Question: i'm generating my javascript in PHP. If i include a script tag like this
'''
<script src="http://www.everythingpuntagorda.com/blog?ai1ec_render_js=common_backend&amp;is_backend=true&amp;is_calendar_page&amp;ver=1.11.1-pro" type="text/javascript"></script>
'''
the browser return a 404

but if you go to <URL>
you'll see that the javascript is created as expected. This is our .htaccess
'''
DirectoryIndex index.php
#BEGIN HG BLOCK
#order deny,allow
#allow from 74.202.255.240/29
#allow from 216.110.94.176/28
#allow from 216.110.94.224/27
#allow from 199.187.122.66
#allow from 199.187.122.67
#allow from 78.46.70.238
#allow from 204.187.12.90
#allow from 74.86.15.72
#allow from 180.149.241.242
#allow from 175.107.133.185
#allow from 217.27.250.160
#allow from 174.58.72.114
#allow from 66.87.109.196
#deny from all
#END HG BLOCK
# BEGIN WPSuperCache
<IfModule mod_rewrite.c>
RewriteEngine On
RewriteBase /
#If you serve pages from behind a proxy you may want to change 'RewriteCond %{HTTPS} on' to something more sensible
AddDefaultCharset UTF-8
RewriteCond %{REQUEST_URI} !^.*[^/]$
RewriteCond %{REQUEST_URI} !^.*//.*$
RewriteCond %{REQUEST_METHOD} !POST
RewriteCond %{QUERY_STRING} !.*=.*
RewriteCond %{HTTP:Cookie} !^.*(comment_author_|wordpress_logged_in|wp-postpass_).*$
RewriteCond %{HTTP:X-Wap-Profile} !^[a-z0-9"]+ [NC]
RewriteCond %{HTTP:Profile} !^[a-z0-9"]+ [NC]
RewriteCond %{HTTP_USER_AGENT} !^.*(2.0\ MMP|240x320|400X240|AvantGo|BlackBerry|Blazer|Cellphone|Danger|DoCoMo|Elaine/3.0|EudoraWeb|Googlebot-Mobile|hiptop|IEMobile|KYOCERA/WX310K|LG/U990|MIDP-2.|MMEF20|MOT-V|NetFront|Newt|Nintendo\ Wii|Nitro|Nokia|Opera\ Mini|Palm|PlayStation\ Portable|portalmmm|Proxinet|ProxiNet|SHARP-TQ-GX10|SHG-i900|Small|SonyEricsson|Symbian\ OS|SymbianOS|TS21i-10|UP.Browser|UP.Link|webOS|Windows\ CE|WinWAP|YahooSeeker/M1A1-R2D2|iPhone|iPod|Android|BlackBerry9530|LG-TU915\ Obigo|LGE\ VX|webOS|Nokia5800).* [NC]
RewriteCond %{HTTP_user_agent} !^(w3c\ |w3c-|acs-|alav|alca|amoi|audi|avan|benq|bird|blac|blaz|brew|cell|cldc|cmd-|dang|doco|eric|hipt|htc_|inno|ipaq|ipod|jigs|kddi|keji|leno|lg-c|lg-d|lg-g|lge-|lg/u|maui|maxo|midp|mits|mmef|mobi|mot-|moto|mwbp|nec-|newt|noki|palm|pana|pant|phil|play|port|prox|qwap|sage|sams|sany|sch-|sec-|send|seri|sgh-|shar|sie-|siem|smal|smar|sony|sph-|symb|t-mo|teli|tim-|tosh|tsm-|upg1|upsi|vk-v|voda|wap-|wapa|wapi|wapp|wapr|webc|winw|winw|xda\ |xda-).* [NC]
RewriteCond %{HTTP:Accept-Encoding} gzip
RewriteCond %{HTTPS} on
RewriteCond %{DOCUMENT_ROOT}/blog/wp-content/cache/supercache/%{SERVER_NAME}/$1/index-https.html.gz -f
RewriteRule ^(.*) "/blog/wp-content/cache/supercache/%{SERVER_NAME}/$1/index-https.html.gz" [L]
</IfModule>
# END WPSuperCache
# BEGIN WordPress
<IfModule mod_rewrite.c>
RewriteEngine On
RewriteBase /
RewriteRule ^index\.php$ - [L]
RewriteCond %{REQUEST_FILENAME} !-f
RewriteCond %{REQUEST_FILENAME} !-d
RewriteRule . /index.php [L]
</IfModule>
# END WordPress
'''
This is the function that generates the javascript
'''
/**
* Render the javascript for the appropriate page
*
*/
public function render_js() {
header( 'Content-Type: application/javascript; charset=utf-8' );
// Aggressive caching to save future requests from the same client.
$etag = '"' . md5( __FILE__ . $_GET[self::LOAD_JS_PARAMETER] ) . '"';
header( 'ETag: ' . $etag );
$max_age = 31536000;// One Year
header(
'Expires: ' .
gmdate(
'D, d M Y H:i:s',
Ai1ec_Time_Utility::current_time() + $max_age
) .
' GMT'
);
header( 'Cache-Control: public, max-age=' . $max_age );
if (
empty( $_SERVER['HTTP_IF_NONE_MATCH'] ) ||
$etag !== stripslashes( $_SERVER['HTTP_IF_NONE_MATCH'] )
) {
// compress data if possible
if ( true === extension_loaded( 'zlib' ) ) {
ob_start( 'ob_gzhandler' );
header( 'Content-Encoding: gzip' );
} else {
ob_start();
}
$js_path = AI1EC_ADMIN_THEME_JS_PATH . DIRECTORY_SEPARATOR;
$common_js = '';
$page_to_load = $_GET[self::LOAD_JS_PARAMETER];
if ( $_GET[self::IS_BACKEND_PARAMETER] === self::TRUE_PARAM ) {
$common_js = file_get_contents( $js_path . 'pages/common_backend.js' );
} else if( $page_to_load === self::EVENT_PAGE_JS ||
$page_to_load === self::CALENDAR_PAGE_JS ||
$page_to_load === self::LOAD_ONLY_FRONTEND_SCRIPTS ) {
if ( $page_to_load === self::LOAD_ONLY_FRONTEND_SCRIPTS &&
true === self::$frontend_scripts_loaded ) {
return;
}
if ( false === self::$frontend_scripts_loaded ) {
$common_js = file_get_contents( $js_path . 'pages/common_frontend.js' );
self::$frontend_scripts_loaded = true;
}
}
// create the config object for require js
$require_config = $this->create_require_js_config_object();
// load require
$require = file_get_contents( $js_path . 'require.js' );
// get jquery
$jquery = $this->get_jquery_version_based_on_browser(
$_SERVER['HTTP_USER_AGENT']
);
// load the script for the page
$page_js = '';
if ( $page_to_load !== self::LOAD_ONLY_BACKEND_SCRIPTS &&
$page_to_load !== self::LOAD_ONLY_FRONTEND_SCRIPTS
) {
$page_js = file_get_contents( $js_path . 'pages/' . $page_to_load );
}
$translation = $this->get_frontend_translation_data();
$permalink = get_permalink( $this->settings->calendar_page_id );
$translation['calendar_url'] = $permalink;
$tranlsation_module = $this->create_require_js_module(
self::FRONTEND_CONFIG_MODULE,
$translation
);
$config = $this->create_require_js_module(
'ai1ec_config',
$this->get_translation_data()
);
echo $require . $require_config . $tranlsation_module .
$config . $jquery . $page_js . $common_js;
ob_end_flush();
} else {
// Not modified!
status_header( 304 );
}
// We're done!
ai1ec_stop( 0 );
}
'''
i had our sysadmin look at this with no effect
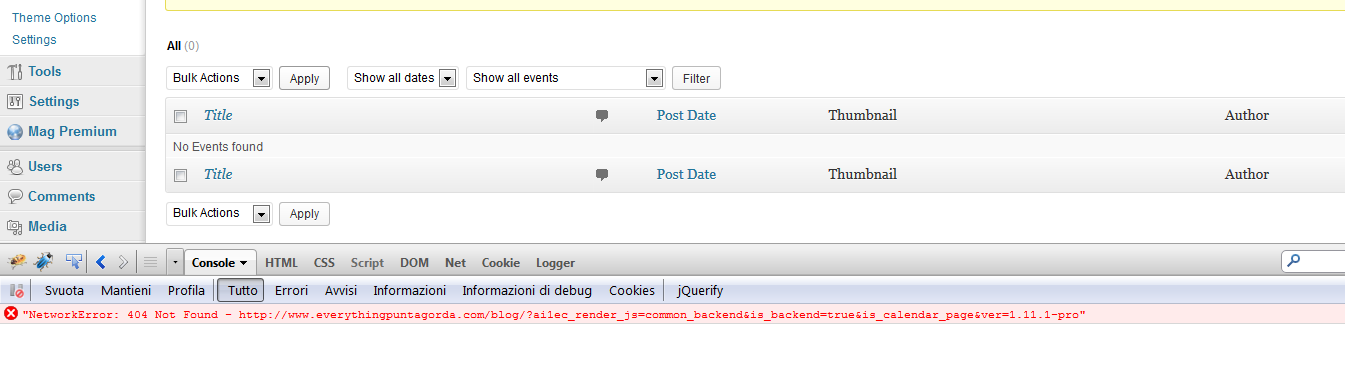
Answer: try adding this in the php that returns the javascript:
'''
header('HTTP/1.1 200 OK');
header('Content-Type: application/javascript');
echo "your javascript goes here";
'''